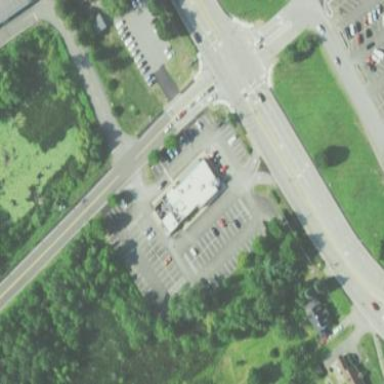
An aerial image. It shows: Asphalt parking aisle road.